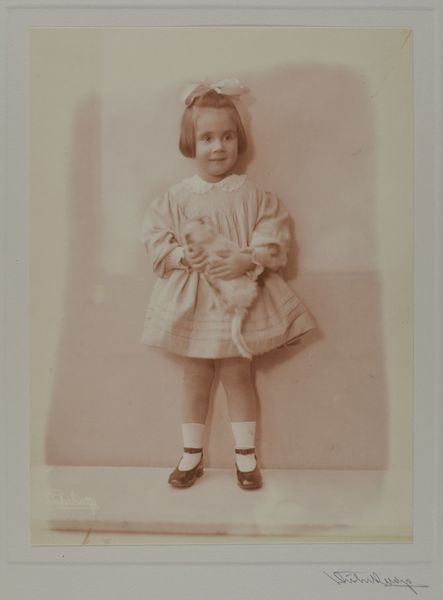
Titel: Renate Scholz
Künstler: Minya Diez-Dührkoop
Standort: Hamburg
Institution: Museum für Kunst und Gewerbe Hamburg
Schlagwörter: silber, bildnis, portrait, foto, fotografie, photographie, photo, stofftier, lichtbild, silbergelatine, konterfei, albumseite, kuscheltier, brom, bildwerke, angewandte und bildende kunst, hessische systematik, porträt, mädchen, silbergelatinepapier, bromsilbergelatinepapier, entwicklungspapier, gelatinepapier, schwarzweißpositivverfahren, silbersalzverfahren, schwarzweißfotografie, porträtfotografie, porträtphotographie, plüschtier